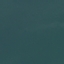
Label: SeaLake